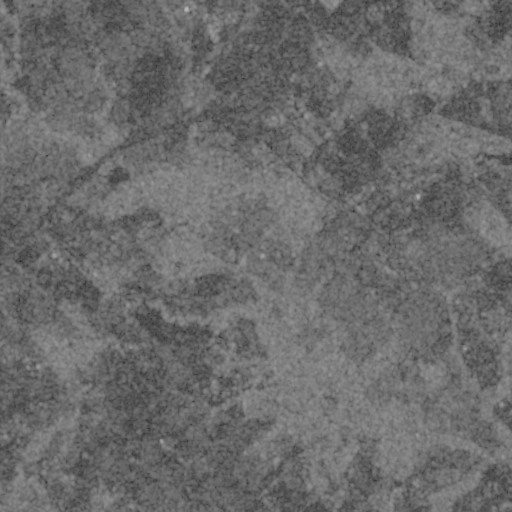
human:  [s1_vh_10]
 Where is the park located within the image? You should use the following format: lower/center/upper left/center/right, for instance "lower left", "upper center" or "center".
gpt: The park is located in the center of the image.
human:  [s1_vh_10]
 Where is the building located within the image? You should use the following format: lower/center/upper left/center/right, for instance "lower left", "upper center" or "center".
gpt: The building is located in the upper center of the image.
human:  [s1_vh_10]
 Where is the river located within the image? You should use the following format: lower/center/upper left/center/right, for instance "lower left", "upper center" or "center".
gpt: The river is located in the upper right of the image.
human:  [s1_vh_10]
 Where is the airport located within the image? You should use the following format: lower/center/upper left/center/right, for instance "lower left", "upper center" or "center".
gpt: There is no airport in the image.

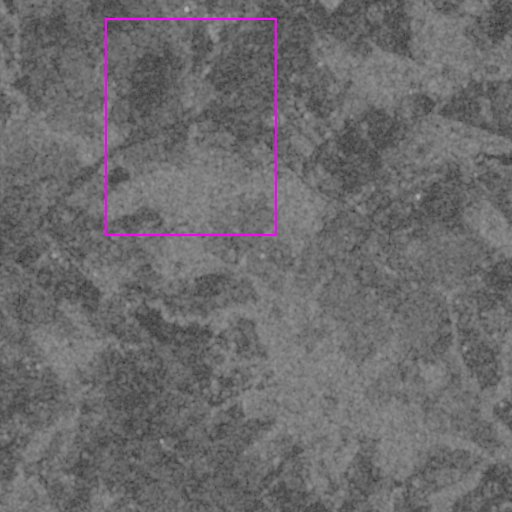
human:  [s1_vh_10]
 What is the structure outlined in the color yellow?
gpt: There is no yellow outline.
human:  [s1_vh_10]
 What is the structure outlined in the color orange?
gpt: There is no structure outlined in orange.